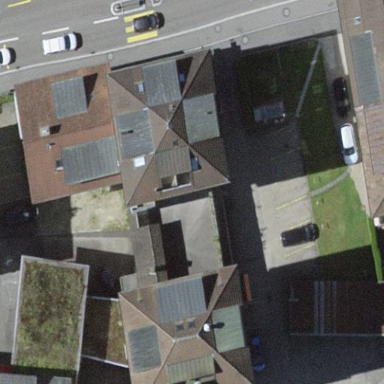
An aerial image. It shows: Building.